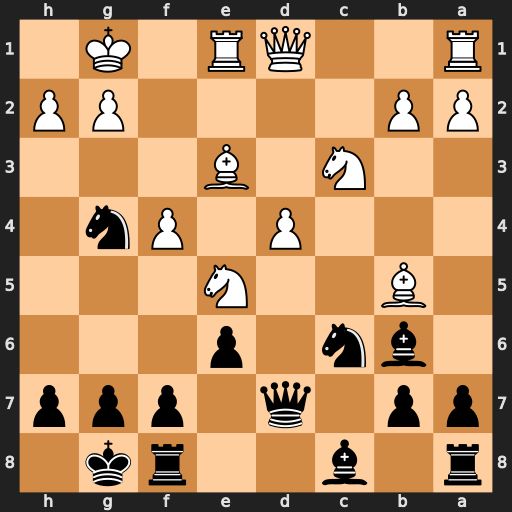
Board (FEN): r1b2rk1/pp1q1ppp/1bn1p3/1B2N3/3P1Pn1/2N1B3/PP4PP/R2QR1K1
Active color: b
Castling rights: -
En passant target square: -
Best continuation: Nxe3 Nxd7 Nxd1 Nxb6 Nxc3 Nxa8 Nxb5